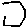
Label: hexagon